Field crop: maize
Growth stage: 2
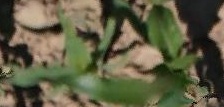
Species: maize